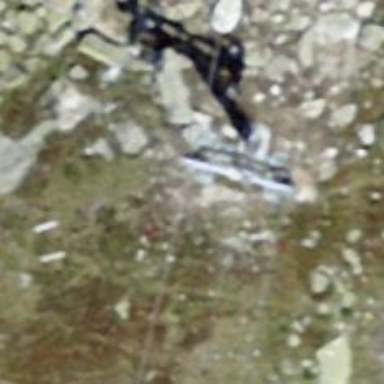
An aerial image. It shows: Chair lift.